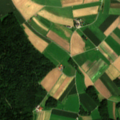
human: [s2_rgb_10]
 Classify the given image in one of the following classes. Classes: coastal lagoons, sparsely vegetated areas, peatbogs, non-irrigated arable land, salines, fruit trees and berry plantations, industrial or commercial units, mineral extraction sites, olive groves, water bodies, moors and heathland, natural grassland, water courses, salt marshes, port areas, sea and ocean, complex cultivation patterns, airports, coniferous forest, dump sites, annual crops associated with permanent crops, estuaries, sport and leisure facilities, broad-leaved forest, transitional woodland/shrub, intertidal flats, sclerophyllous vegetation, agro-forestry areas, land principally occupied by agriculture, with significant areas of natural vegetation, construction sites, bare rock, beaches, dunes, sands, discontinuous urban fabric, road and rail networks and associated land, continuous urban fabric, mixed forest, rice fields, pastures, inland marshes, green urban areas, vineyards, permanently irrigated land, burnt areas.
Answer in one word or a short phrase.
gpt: non-irrigated arable land, mixed forest